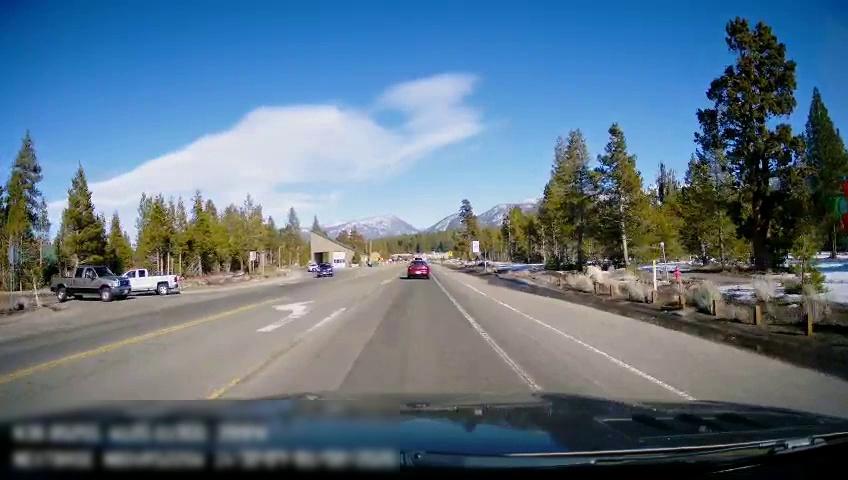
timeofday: Day
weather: Sunny
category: Drivable Space
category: Vehicles | Car
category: Vehicles | Truck
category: Vehicles | Truck
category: Vehicles | SUV
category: Vehicles | Car
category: Lanes | Current Lane
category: Lanes | Alternate Lane
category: Lanes | Current Lane
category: Lanes | Opposite Lane
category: Traffic | Signs